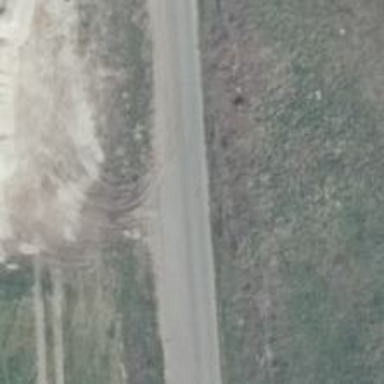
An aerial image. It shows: Passing place on the road.